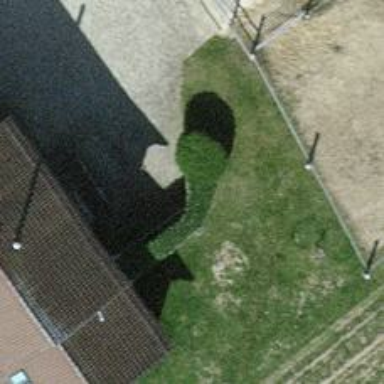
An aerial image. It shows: Urban tree adds touch of nature to the surroundings.